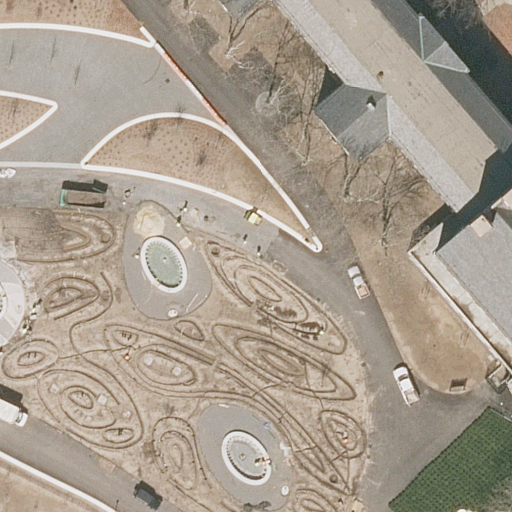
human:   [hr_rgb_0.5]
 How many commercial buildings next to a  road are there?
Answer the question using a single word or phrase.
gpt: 0

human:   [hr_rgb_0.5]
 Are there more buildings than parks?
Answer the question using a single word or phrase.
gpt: no

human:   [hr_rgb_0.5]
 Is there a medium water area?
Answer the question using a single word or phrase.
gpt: no

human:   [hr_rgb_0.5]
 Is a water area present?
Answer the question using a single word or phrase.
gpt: no

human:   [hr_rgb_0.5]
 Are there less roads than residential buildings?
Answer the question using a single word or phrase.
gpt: no

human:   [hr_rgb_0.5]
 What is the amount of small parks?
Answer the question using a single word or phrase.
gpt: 0

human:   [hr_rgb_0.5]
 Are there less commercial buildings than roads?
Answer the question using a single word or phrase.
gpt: yes

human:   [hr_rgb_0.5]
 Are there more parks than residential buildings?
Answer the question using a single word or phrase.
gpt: no

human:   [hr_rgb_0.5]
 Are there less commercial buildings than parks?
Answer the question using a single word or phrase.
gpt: yes

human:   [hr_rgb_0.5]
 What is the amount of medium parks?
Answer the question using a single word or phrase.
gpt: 0

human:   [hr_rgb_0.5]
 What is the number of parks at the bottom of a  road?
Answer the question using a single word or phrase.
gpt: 0

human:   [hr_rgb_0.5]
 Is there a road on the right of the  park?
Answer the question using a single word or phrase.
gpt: yes

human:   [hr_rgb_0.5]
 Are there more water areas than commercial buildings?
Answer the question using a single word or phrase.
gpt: no

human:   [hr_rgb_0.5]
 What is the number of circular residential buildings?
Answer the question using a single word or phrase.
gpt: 0

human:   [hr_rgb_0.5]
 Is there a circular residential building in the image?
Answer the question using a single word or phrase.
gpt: no

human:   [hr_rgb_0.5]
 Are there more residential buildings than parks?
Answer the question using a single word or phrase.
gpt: no

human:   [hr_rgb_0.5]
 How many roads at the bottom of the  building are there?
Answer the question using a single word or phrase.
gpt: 0

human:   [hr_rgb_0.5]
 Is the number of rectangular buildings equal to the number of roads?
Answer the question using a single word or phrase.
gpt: no

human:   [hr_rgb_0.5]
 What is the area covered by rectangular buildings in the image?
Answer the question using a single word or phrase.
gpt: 0m2

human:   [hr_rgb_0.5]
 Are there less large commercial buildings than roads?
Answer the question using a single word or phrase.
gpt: yes

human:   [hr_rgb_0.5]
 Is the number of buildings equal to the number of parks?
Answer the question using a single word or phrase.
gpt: yes

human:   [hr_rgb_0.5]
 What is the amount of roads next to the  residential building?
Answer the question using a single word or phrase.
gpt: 7

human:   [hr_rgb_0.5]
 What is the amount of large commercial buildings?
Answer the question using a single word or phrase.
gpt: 0

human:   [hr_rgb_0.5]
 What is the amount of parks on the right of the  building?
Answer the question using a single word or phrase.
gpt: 0

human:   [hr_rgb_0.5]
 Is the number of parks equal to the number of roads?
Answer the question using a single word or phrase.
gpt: no

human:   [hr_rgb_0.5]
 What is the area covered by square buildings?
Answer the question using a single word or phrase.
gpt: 0m2

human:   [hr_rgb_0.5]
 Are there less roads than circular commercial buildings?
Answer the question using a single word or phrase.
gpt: no

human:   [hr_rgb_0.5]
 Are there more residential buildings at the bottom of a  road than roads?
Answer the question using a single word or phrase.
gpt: no

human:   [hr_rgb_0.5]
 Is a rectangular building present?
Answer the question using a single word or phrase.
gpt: no

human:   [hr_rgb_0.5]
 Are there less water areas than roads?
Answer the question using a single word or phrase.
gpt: yes

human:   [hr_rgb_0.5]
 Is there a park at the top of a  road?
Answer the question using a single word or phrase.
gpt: yes

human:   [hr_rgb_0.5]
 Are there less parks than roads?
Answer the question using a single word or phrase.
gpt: yes

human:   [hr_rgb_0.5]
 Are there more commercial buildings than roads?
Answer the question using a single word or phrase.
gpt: no

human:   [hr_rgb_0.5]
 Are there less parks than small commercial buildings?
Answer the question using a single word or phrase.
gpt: no

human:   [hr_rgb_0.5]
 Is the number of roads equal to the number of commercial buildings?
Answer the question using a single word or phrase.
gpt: no

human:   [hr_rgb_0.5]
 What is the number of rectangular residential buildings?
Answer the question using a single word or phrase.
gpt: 0